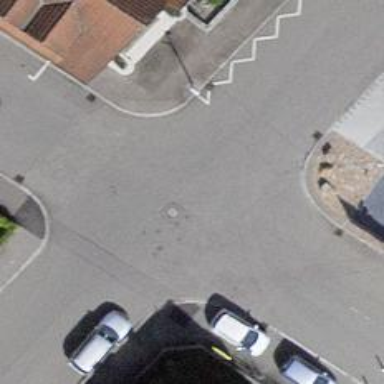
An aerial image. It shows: Residential road with parallel parking lanes on both sides.